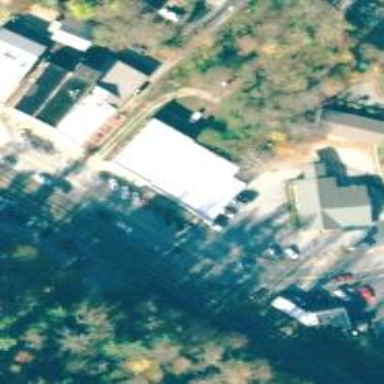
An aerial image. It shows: Convenience shop.